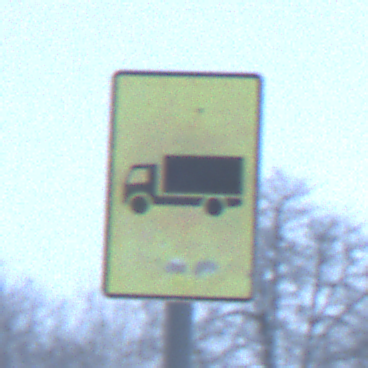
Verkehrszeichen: KFZZulaessigeGesamtmasse3Komma5TOhnePfeilsymbol
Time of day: Midday
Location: Outdoor (Nature)
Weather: Overcast
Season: Winter
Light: Natural